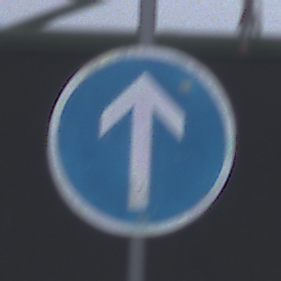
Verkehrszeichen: VorgeschriebeneFahrtrichtungGeradeaus
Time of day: MorningAfternoon
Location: Outdoor (Suburban)
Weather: Overcast
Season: NotSpecified
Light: Natural